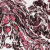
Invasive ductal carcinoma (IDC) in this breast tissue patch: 0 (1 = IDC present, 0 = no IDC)